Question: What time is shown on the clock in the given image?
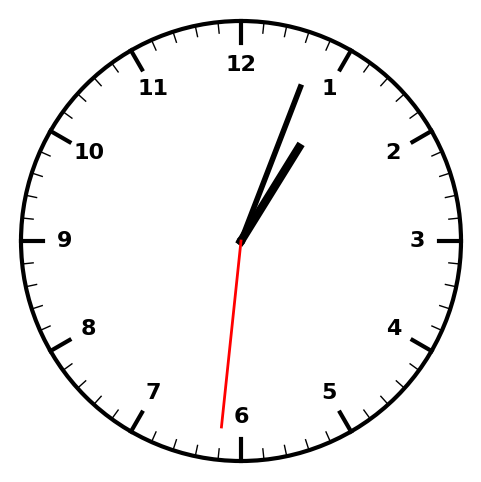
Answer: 01:03:31